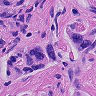
Metastatic tissue present: yes